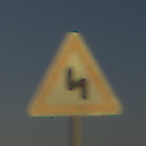
Verkehrszeichen: DoppelkurveZunaechstLinks
Umgebung: Outdoor, Nature
Tageszeit: MorningAfternoon
Wetter: Clear
Licht: Natural
Jahreszeit: NotSpecified
Kontrast: HighContrast